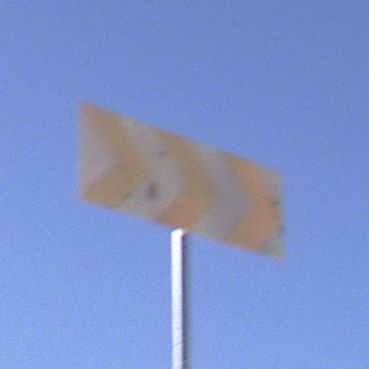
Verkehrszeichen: RichtungstafelnInKurvenGrossLinks
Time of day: MorningAfternoon
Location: Outdoor (Nature)
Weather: Clear
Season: NotSpecified
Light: Natural